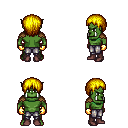
a pixel art fantasy rpg character, male body template, orc, green skin, leather shoulder armor, metal pants, blonde plain hairstyle, gold gloves, maroon shoes, four views (front, back, left, right), 2x2 character sprite sheet, small pixel art, hard edges, no anti-aliasing